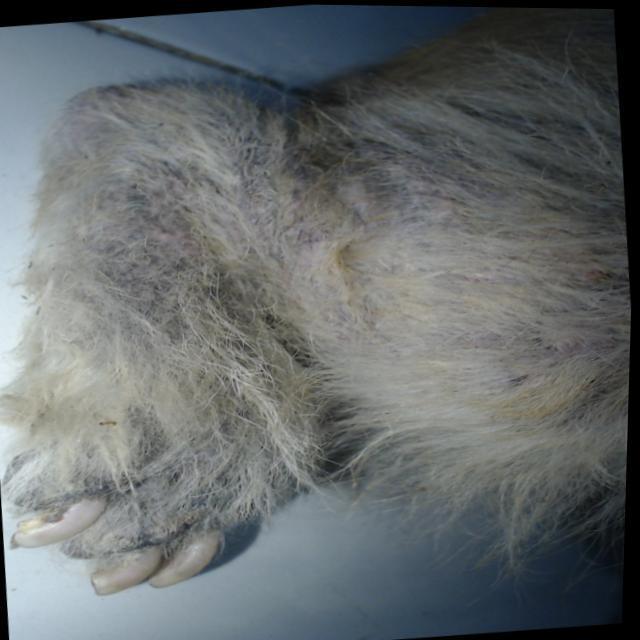
Canine demodicosis (Demodex mange) — caused by Demodex canis mites. Presents with alopecia, follicular papules, pustules, and comedones. Often localized on face and forelimbs.